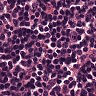
Metastatic tissue present: no